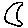
Label: moon